Question: Count the number of objects in the diagram.
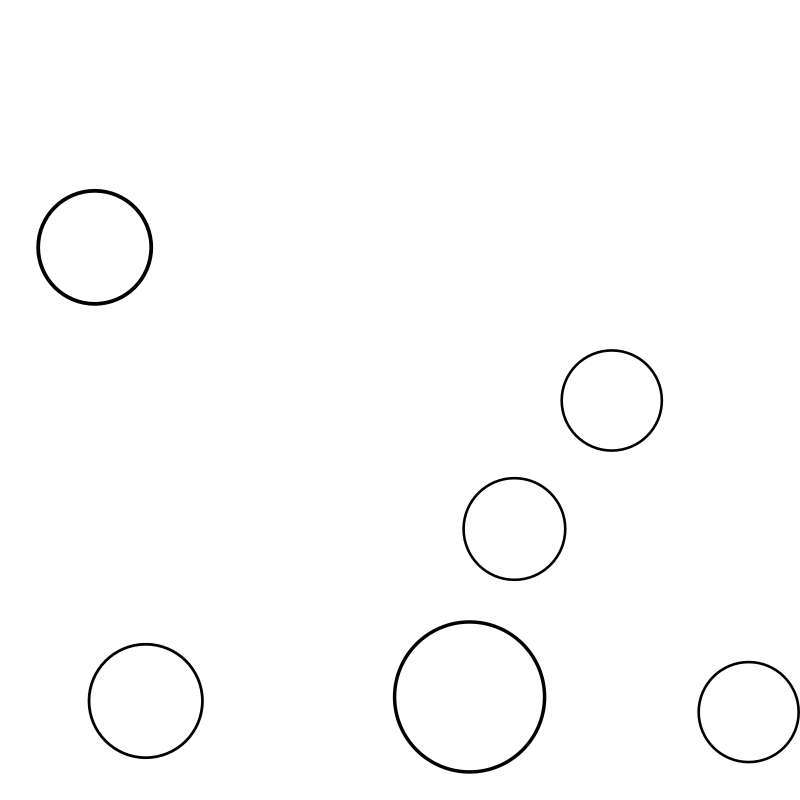
Answer: 6